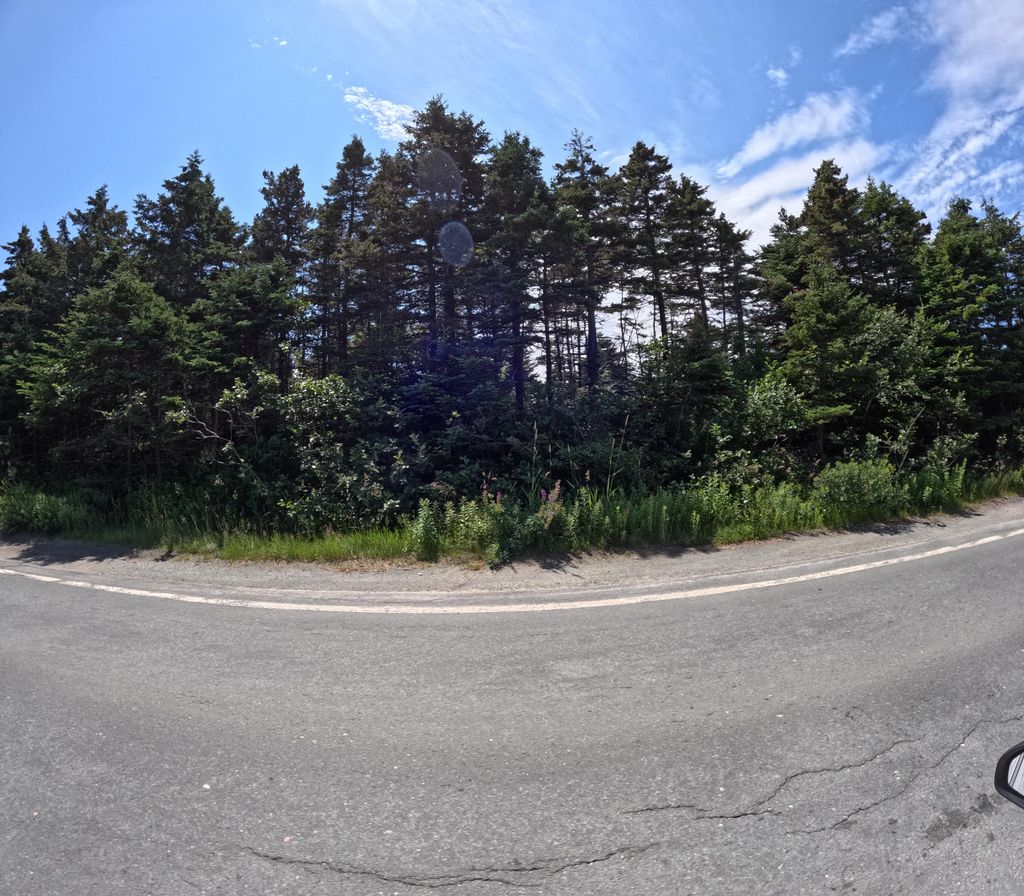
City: st_johns